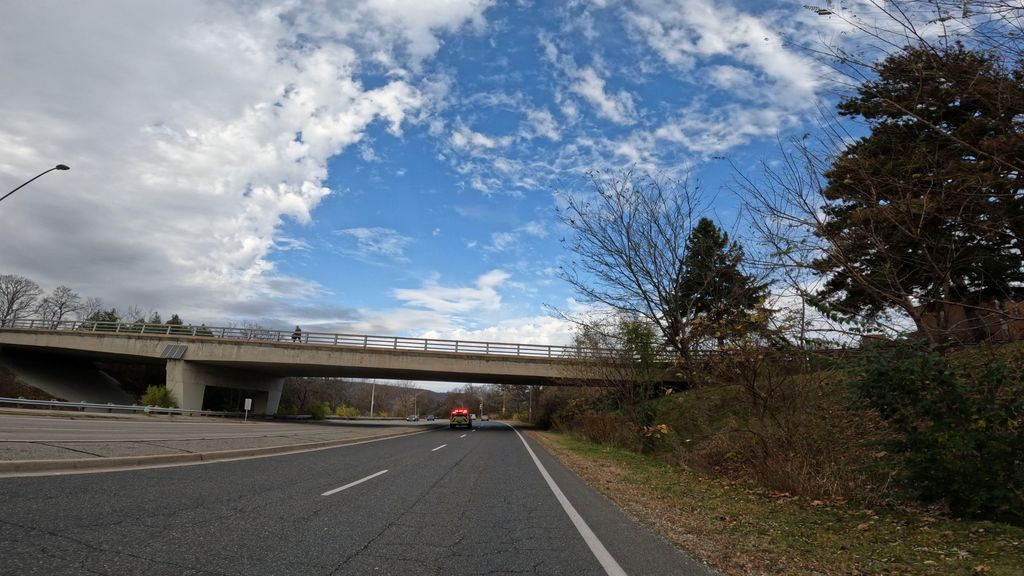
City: hamilton